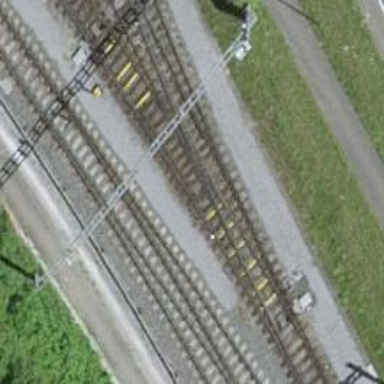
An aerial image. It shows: Railway switch.